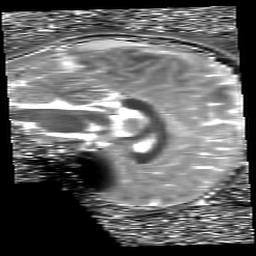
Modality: T1map
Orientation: sagittal
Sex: male
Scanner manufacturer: siemens
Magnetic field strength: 3 T
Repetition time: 5 s
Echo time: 0.00368 s